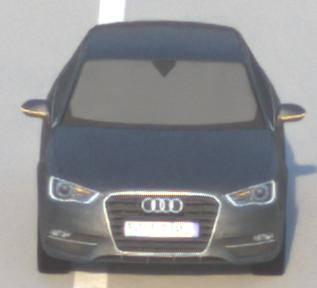
Make: Audi
Model: A3 1.2 TFSI
Detailed model: A3 (8V)
Model produced from: 2013/02
Model produced until: 2014/05
Doors: 3
Color: gray
Road condition: dry road
Daytime: sunrise or sunset
Contrast: medium contrast